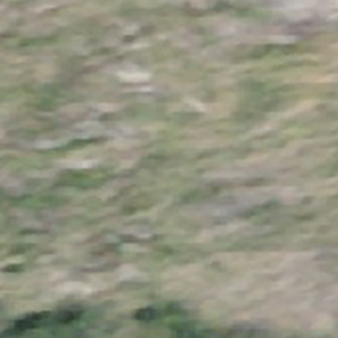
Label: other